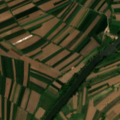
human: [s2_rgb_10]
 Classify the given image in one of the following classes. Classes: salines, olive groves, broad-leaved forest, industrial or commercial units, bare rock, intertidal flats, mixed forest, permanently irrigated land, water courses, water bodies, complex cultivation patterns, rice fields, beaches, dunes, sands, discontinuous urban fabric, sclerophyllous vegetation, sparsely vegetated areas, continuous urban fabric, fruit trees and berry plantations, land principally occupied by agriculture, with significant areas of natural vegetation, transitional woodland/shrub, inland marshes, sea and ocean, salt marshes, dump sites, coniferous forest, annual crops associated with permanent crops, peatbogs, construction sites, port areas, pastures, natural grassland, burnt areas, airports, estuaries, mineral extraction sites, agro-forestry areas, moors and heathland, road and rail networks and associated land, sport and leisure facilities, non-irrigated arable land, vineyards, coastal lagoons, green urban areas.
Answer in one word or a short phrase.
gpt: non-irrigated arable land, water courses